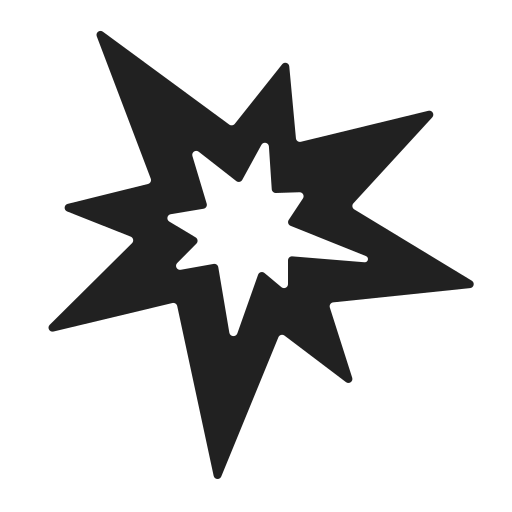
collision high contrast